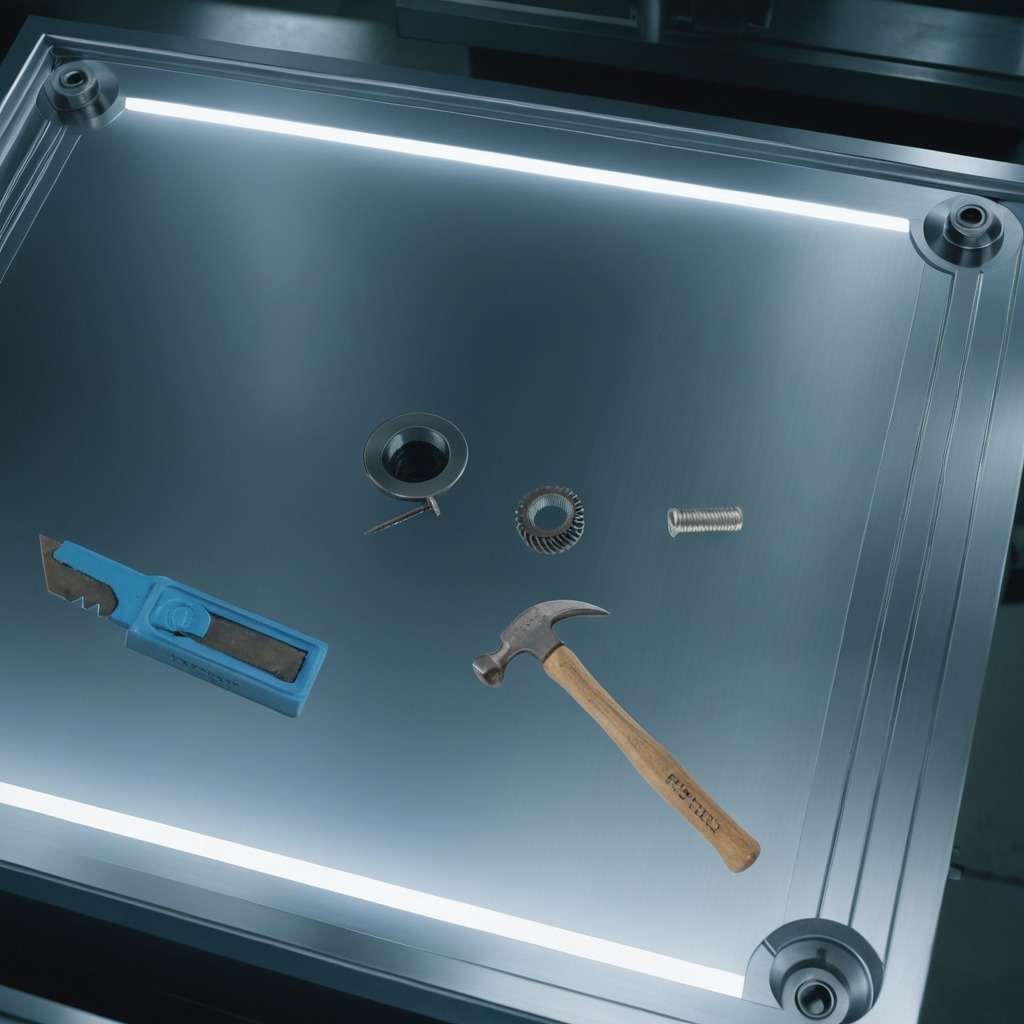
A gear with teeth, a knife, a hammer, an iron nail, and a coiled metal spring are lying on the metal table in a machine shop under fluorescent lights.